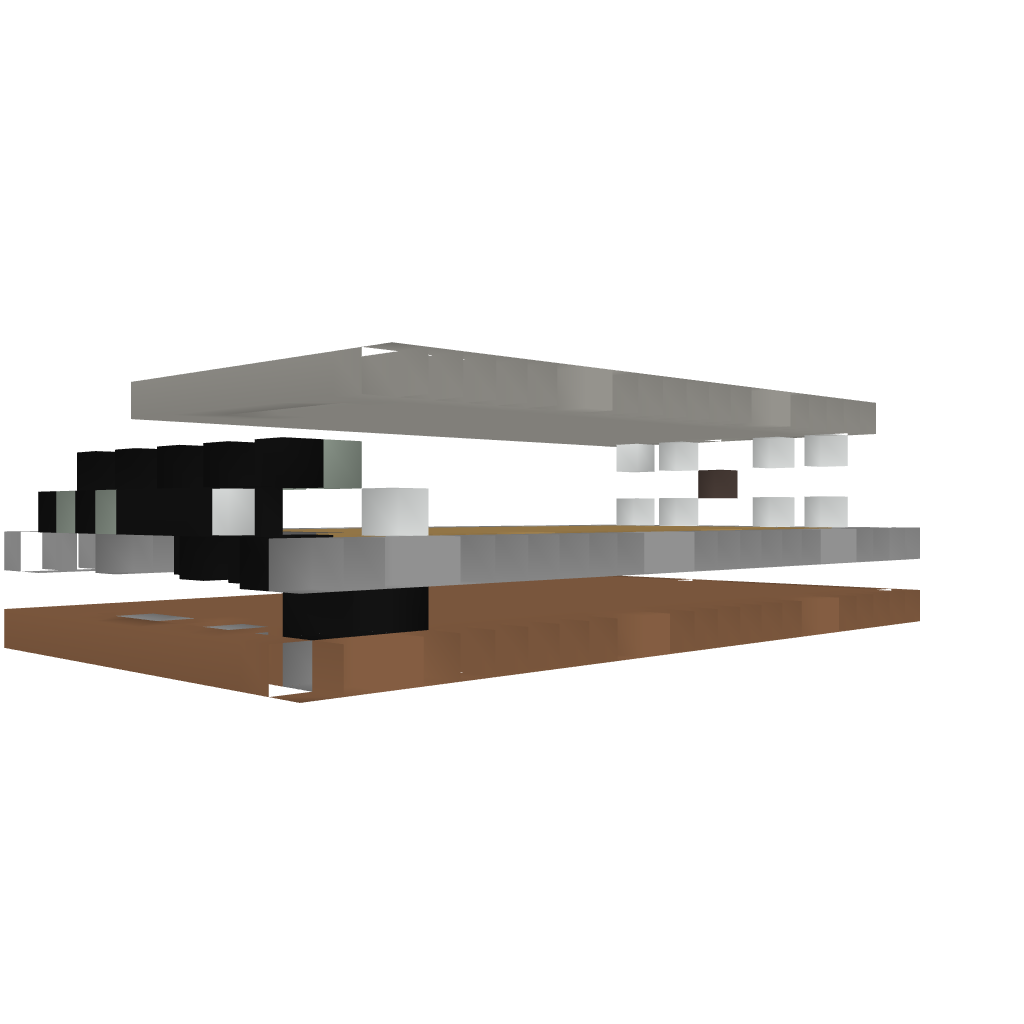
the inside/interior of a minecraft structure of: Redstone Firing Range